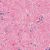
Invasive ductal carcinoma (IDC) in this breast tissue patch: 0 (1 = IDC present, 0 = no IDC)